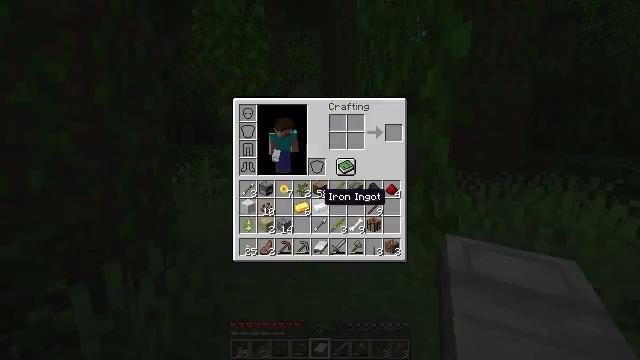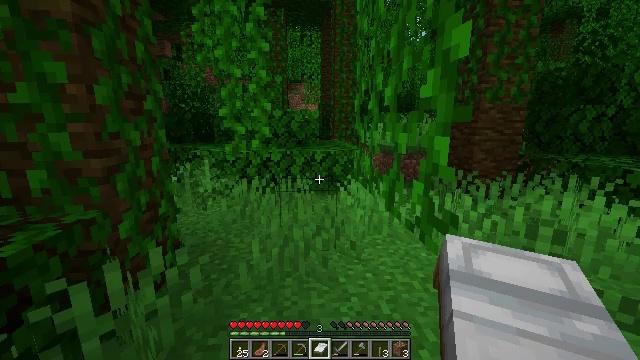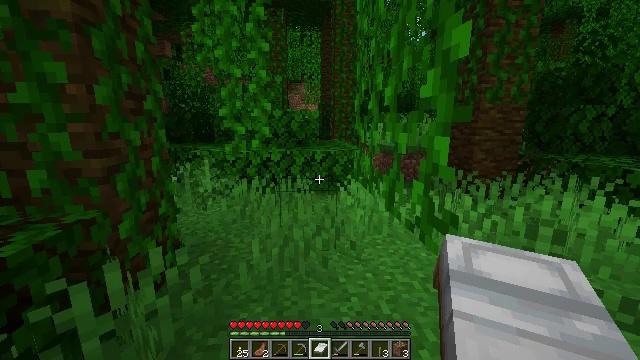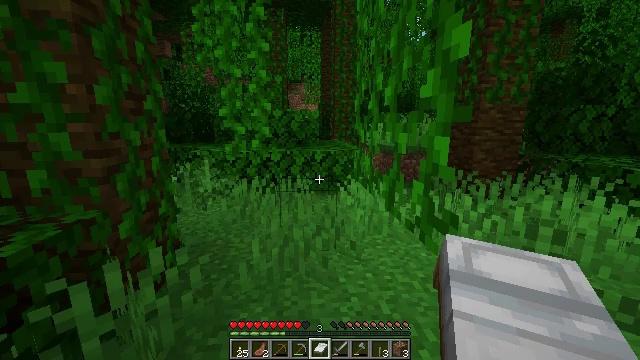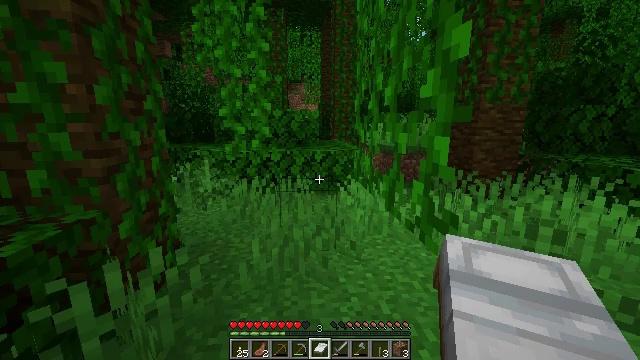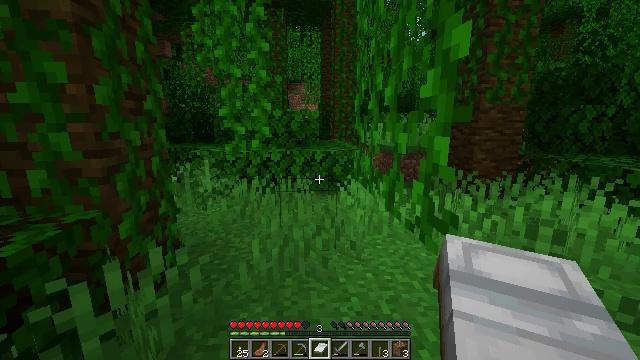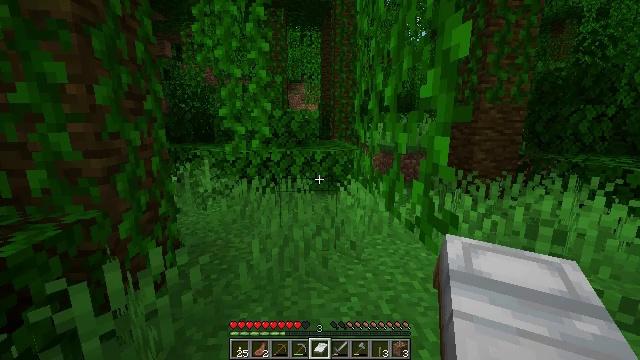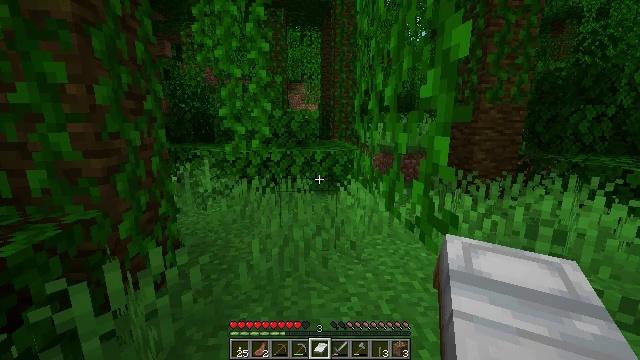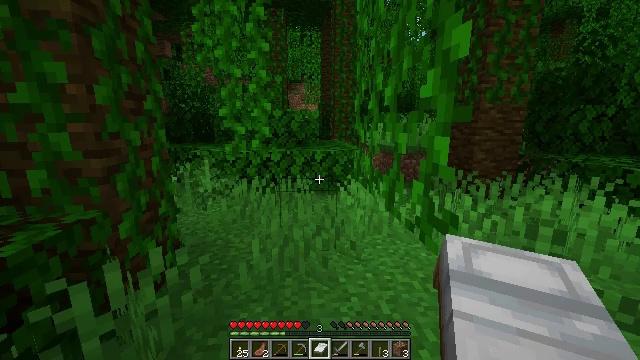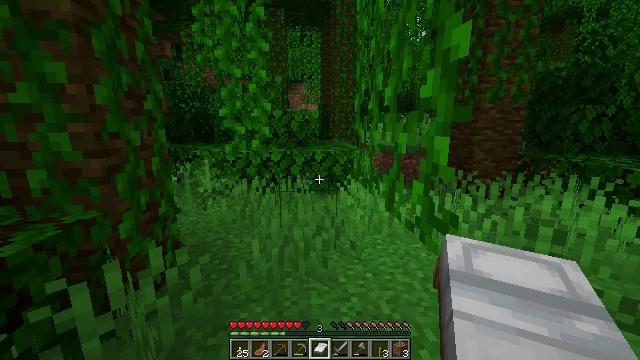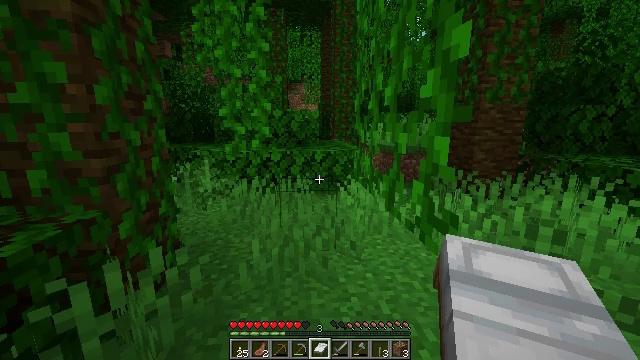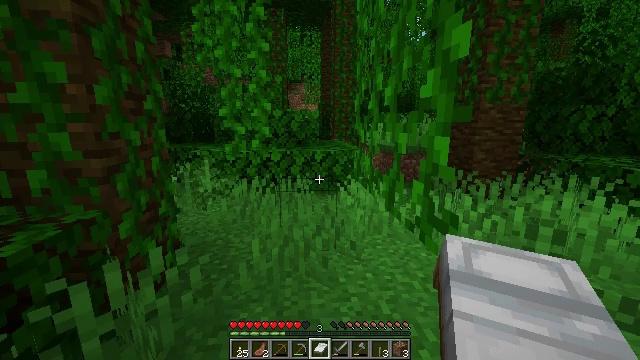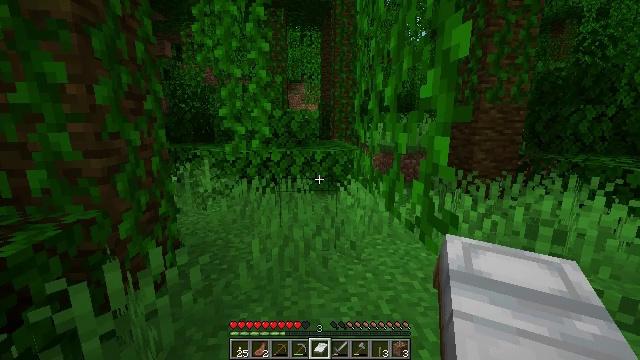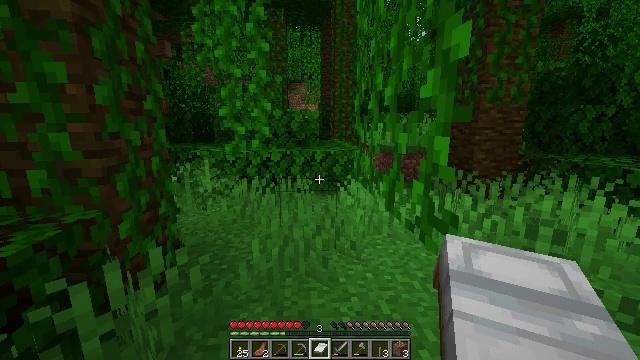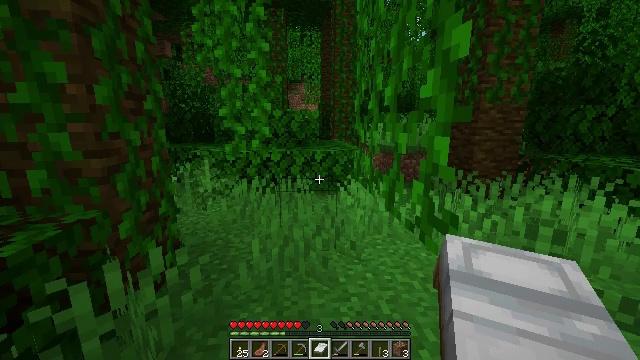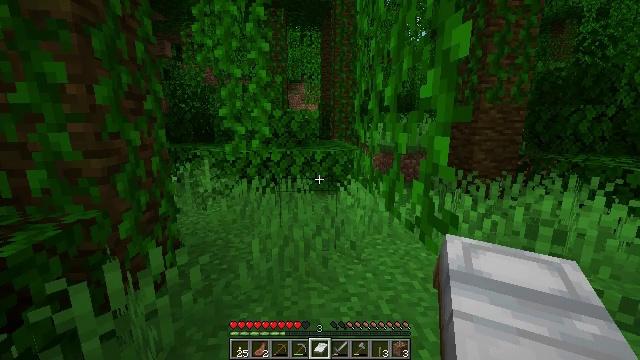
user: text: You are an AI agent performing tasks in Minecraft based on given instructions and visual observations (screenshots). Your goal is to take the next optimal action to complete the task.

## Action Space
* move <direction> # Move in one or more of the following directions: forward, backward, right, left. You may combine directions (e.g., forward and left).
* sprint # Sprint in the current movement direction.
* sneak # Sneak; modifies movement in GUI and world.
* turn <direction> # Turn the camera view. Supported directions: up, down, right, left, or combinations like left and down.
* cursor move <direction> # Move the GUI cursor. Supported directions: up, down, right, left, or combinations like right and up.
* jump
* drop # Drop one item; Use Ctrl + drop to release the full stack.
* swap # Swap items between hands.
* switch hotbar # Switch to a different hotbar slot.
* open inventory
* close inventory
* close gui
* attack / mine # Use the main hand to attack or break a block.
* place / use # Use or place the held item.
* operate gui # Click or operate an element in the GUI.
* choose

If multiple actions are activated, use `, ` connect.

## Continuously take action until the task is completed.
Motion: motion action
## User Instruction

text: Break the bamboo stalk.
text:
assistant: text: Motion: open inventory
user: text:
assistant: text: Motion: no_op
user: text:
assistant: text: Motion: no_op
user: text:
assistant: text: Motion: no_op
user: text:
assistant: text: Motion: no_op
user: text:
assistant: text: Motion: no_op
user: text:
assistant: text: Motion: no_op
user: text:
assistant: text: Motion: no_op
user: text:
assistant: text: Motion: no_op
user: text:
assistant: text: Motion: no_op
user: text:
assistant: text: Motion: no_op
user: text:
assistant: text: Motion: no_op
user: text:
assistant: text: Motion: no_op
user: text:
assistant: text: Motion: no_op
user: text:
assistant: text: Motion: no_op
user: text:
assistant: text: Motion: no_op
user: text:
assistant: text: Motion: no_op
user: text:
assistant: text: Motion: no_op
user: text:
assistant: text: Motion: no_op
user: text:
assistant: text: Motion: no_op
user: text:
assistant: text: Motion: no_op
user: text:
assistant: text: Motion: no_op
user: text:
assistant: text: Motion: no_op
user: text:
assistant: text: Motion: no_op
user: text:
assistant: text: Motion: no_op
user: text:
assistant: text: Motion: no_op
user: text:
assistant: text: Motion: no_op
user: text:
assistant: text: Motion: no_op
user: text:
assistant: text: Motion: no_op
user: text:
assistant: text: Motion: no_op